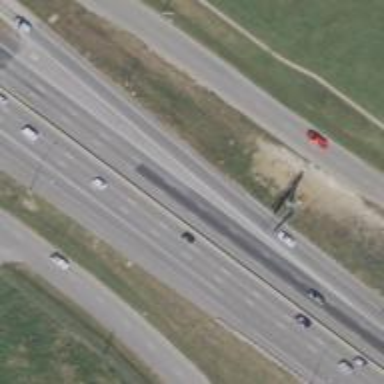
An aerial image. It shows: Asphalt motorway link.